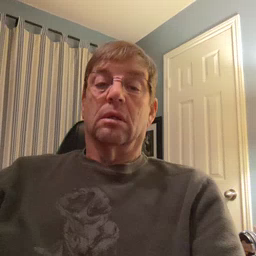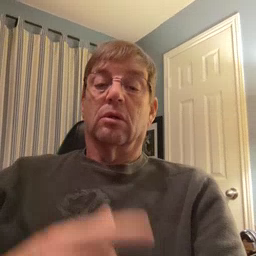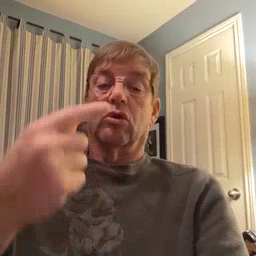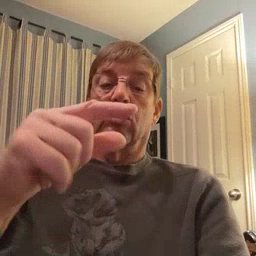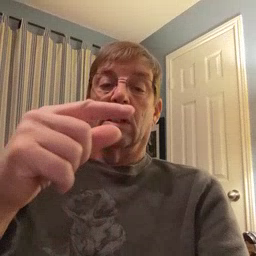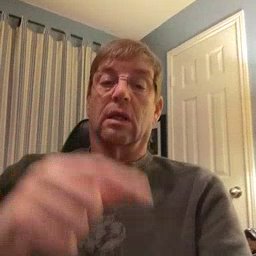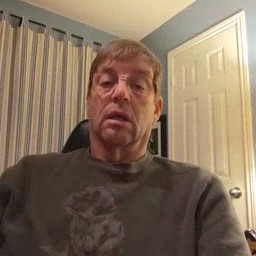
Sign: green